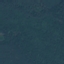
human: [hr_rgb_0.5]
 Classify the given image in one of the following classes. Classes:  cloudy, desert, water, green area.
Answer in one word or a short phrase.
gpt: green area